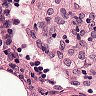
Metastatic tissue present: no